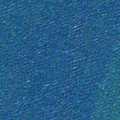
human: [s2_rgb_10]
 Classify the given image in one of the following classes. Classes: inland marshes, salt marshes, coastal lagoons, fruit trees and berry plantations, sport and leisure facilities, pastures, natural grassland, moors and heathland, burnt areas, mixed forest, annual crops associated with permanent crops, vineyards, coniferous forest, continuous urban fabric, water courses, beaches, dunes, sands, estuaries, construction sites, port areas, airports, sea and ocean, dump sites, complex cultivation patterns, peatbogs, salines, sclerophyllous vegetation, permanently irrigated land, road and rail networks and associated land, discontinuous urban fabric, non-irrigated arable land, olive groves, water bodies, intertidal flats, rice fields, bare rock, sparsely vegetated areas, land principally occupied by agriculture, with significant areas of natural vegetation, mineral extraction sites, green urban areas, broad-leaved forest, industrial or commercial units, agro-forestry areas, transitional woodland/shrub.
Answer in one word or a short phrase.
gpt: sea and ocean